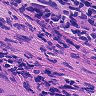
Metastatic tissue present: yes